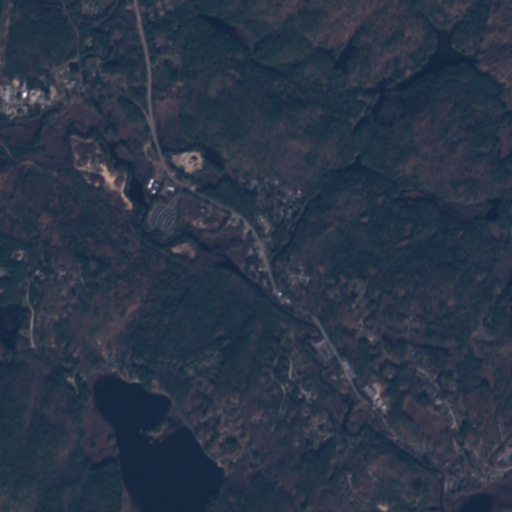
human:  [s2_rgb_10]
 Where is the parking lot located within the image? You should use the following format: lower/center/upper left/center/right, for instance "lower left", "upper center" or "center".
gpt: The parking lot is located in the lower right of the image.
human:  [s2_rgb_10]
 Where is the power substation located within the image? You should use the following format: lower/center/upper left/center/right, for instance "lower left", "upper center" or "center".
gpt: The power substation is located in the lower right of the image.
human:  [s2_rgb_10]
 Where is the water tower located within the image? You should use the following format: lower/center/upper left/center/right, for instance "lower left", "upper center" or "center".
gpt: The water tower is located in the lower right of the image.
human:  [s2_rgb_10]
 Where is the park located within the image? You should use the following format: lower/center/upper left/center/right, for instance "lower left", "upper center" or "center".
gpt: There is no park in the image.